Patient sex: M
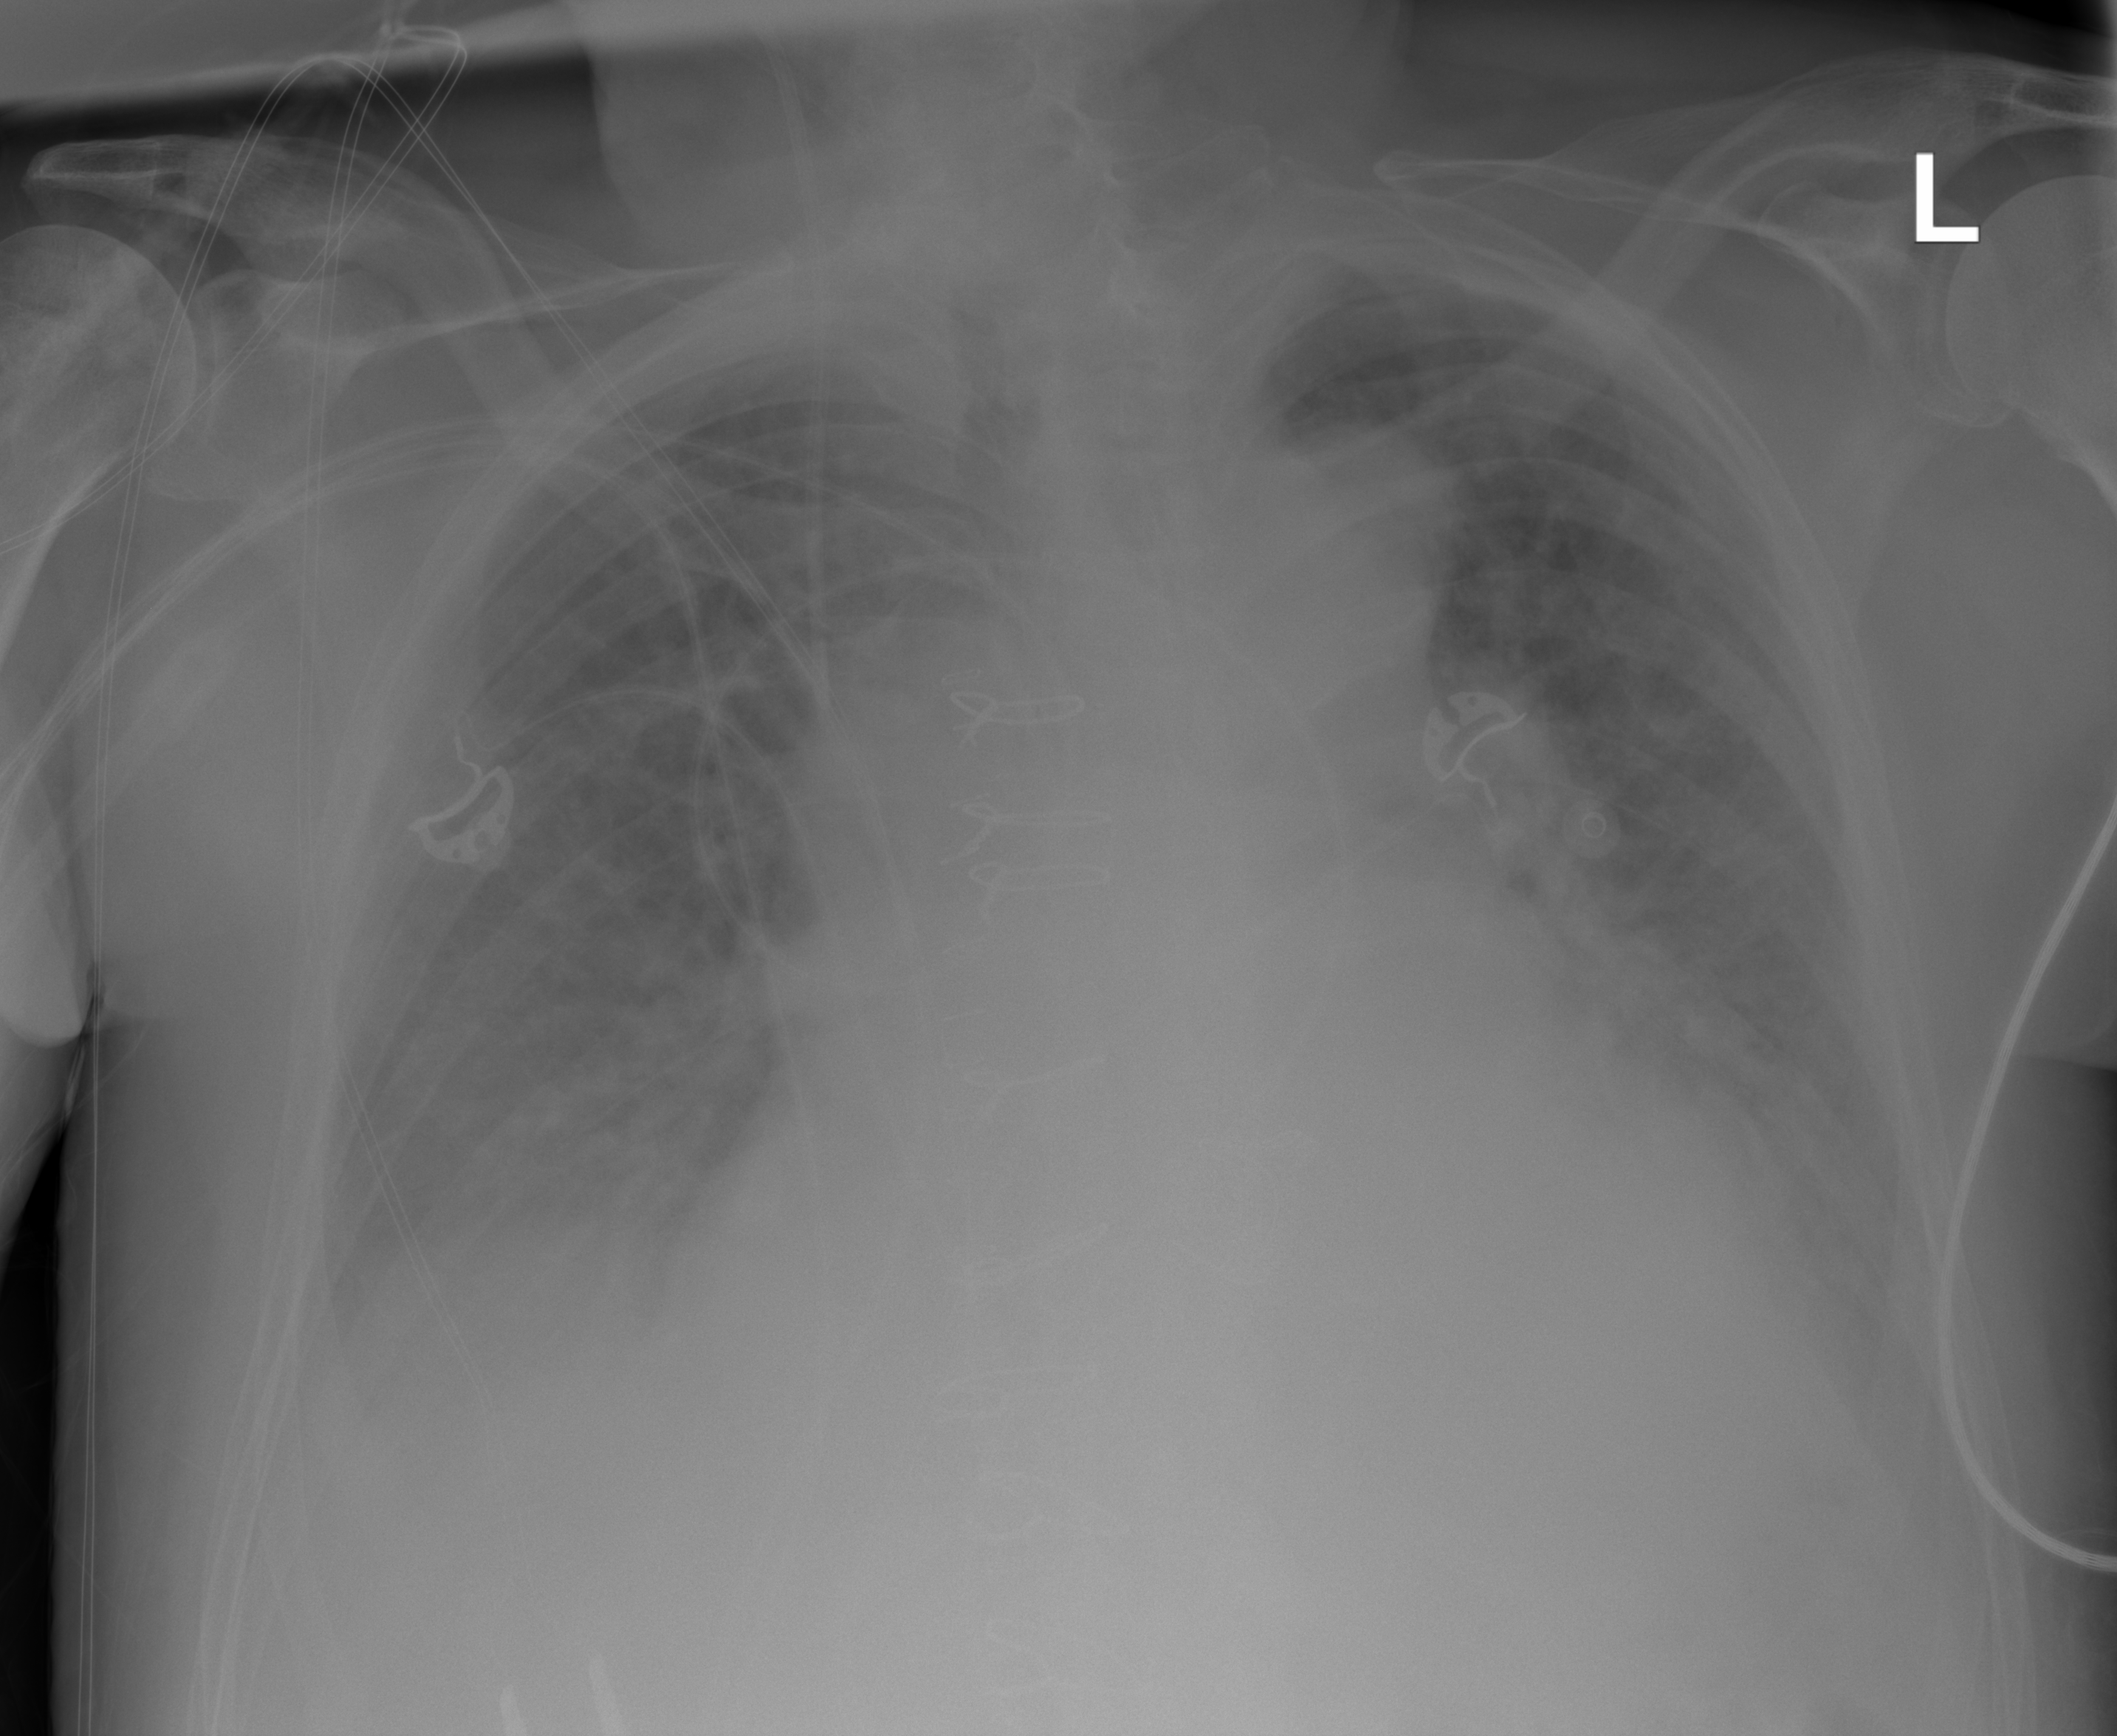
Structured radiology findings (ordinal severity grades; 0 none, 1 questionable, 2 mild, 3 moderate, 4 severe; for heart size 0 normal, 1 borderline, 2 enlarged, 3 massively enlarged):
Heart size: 3
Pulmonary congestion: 3
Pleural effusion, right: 2
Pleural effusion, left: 3
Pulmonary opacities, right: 2
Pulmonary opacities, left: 2
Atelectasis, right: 2
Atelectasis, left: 2